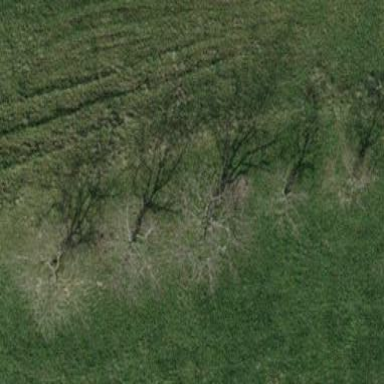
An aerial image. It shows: Orchard.